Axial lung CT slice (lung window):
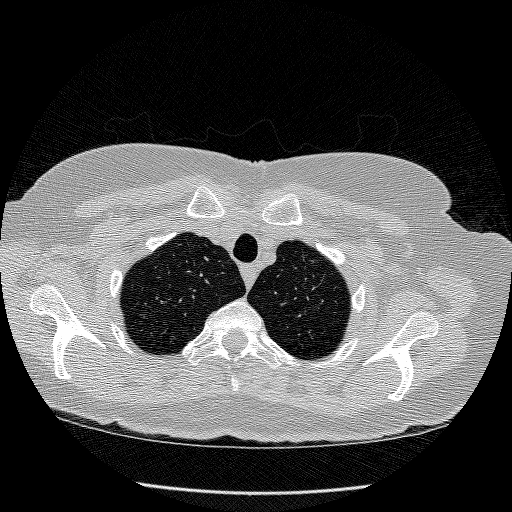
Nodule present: no